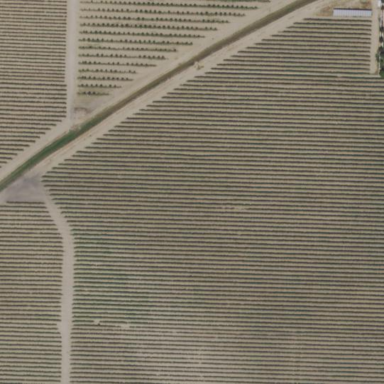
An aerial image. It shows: Vineyard.